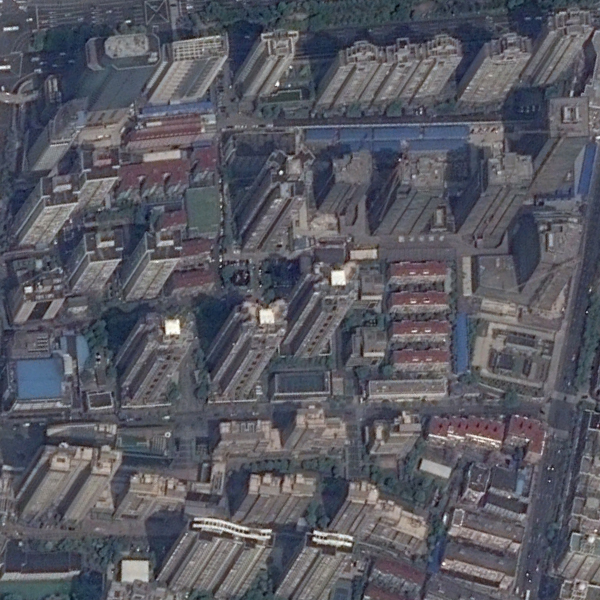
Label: Commercial